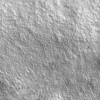
Label: not_dusty